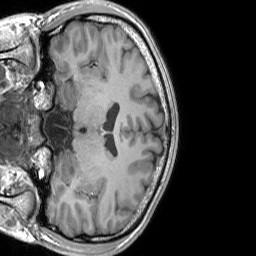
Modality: T1w
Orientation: coronal
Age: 20
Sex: male
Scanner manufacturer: siemens
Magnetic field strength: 3 T
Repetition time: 1.8 s
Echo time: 0.00252 s